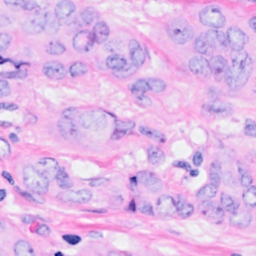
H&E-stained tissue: Breast